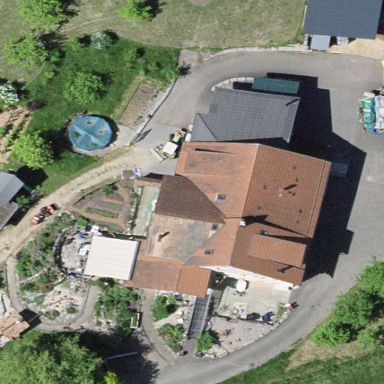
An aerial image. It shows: Farmyard area.